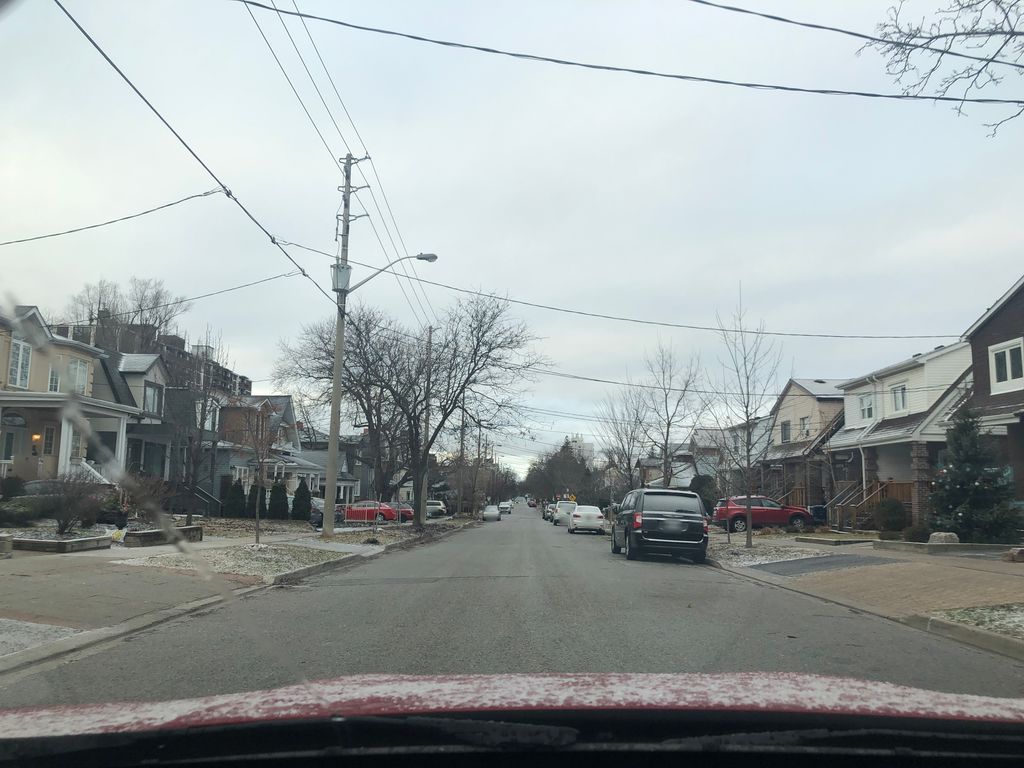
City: toronto